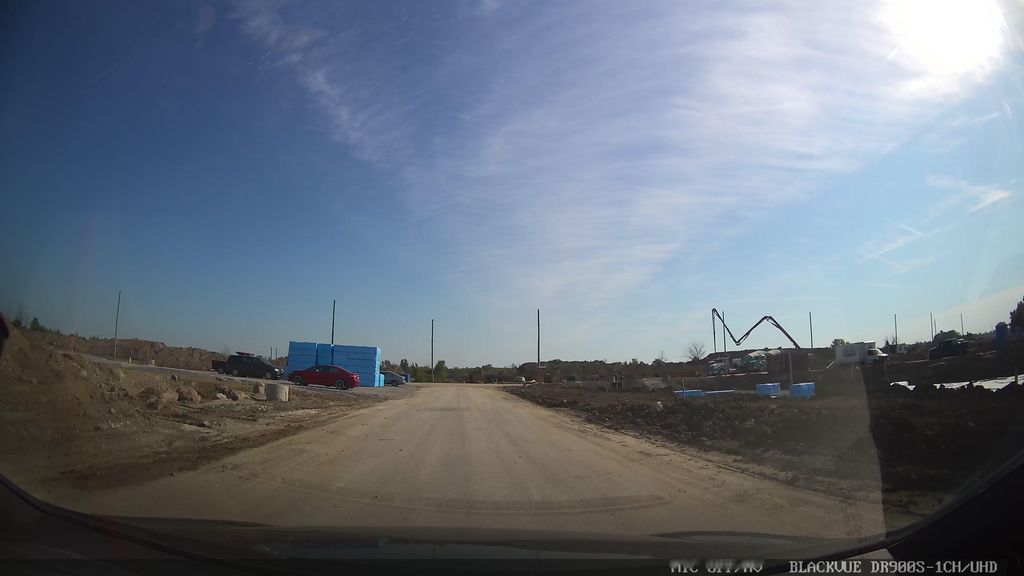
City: ottawa-gatineau